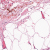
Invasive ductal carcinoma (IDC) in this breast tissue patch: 0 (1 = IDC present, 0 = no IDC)